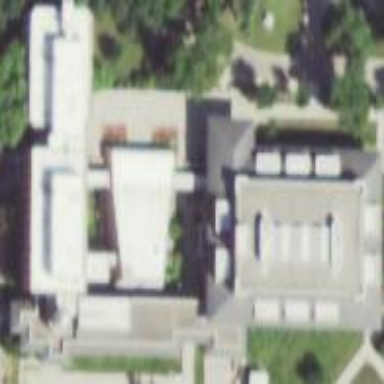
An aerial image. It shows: University building.